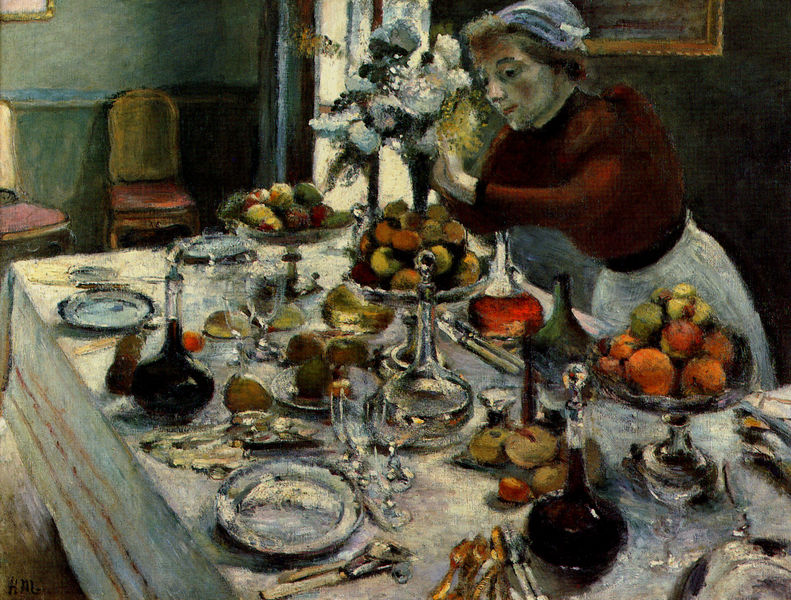
Titel: La desserte [Les préparatifs (nature morte)]
Künstler: Henri Matisse
Institution: Privatsammlung
Schlagwörter: blau, gemälde, hand, wasser, weiß, gelb, grün, impressionismus, mädchen, blume, blumen, fenster, frau, glas, grau, licht, orange, renoir, schwarz, stuhl, stühle, tisch, tür, zimmer, ölbild, blick, blüte, blüten, obst, rosen, rot, tuch, expressionismus, fest, haube, rock, flasche, flaschen, gläser, wand, bluse, dienerin, falten, messer, rahmen, schale, schüssel, silber, teller, bild, signatur, tischdecke, tischtuch, sonne, gold, interieur, realismus, sessel, lippen, rosa, früchte, schalen, vase, apfel, schürze, äpfel, magd, lehne, vorbereitung, essen, löffel, rotwein, tafel, wein, bordüre, polster, kopftuch, gestreift, streifen, bedienstete, dienstmädchen, esszimmer, strauss, vasen, esstisch, blumenstrauss, birne, birnen, weinglas, geschirr, service, häubchen, festlich, festmahl, mahl, villa, karaffe, gedeck, gedeckt, köchin, obstschale, besteck, obstschalen, pfirsich, platten, pfirsiche, dienstmagd, etagere, beistelltisch, gabel, silberlöffel, dessert, mittagessen, nebenzimmer, decken, essig, gedeckter tisch, karaffen, speisezimmer, angestellte, speisesaal, schmücken, gewürze, herschaftshaus, straus, festessen, arangement, tafelservice, dinner, weisswein, weinkaraffen, gemäldde, anbietschale, etagiere, gedecke, gedeckte tafel, karraffen, menue, silberbesteck, wasserkaraffen, weingls, wirtschafterin